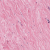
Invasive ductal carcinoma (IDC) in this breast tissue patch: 0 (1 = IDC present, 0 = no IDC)